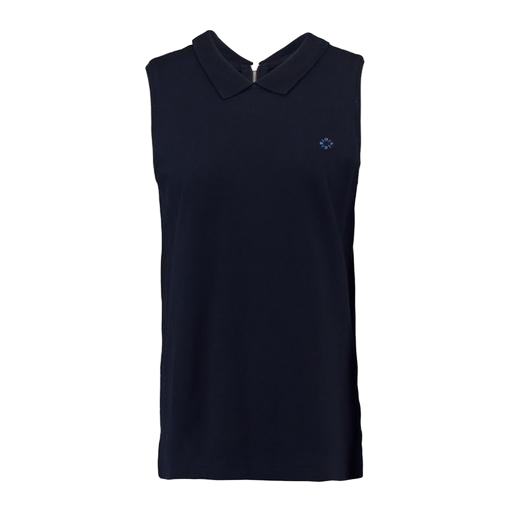
blue court central sleeveless polo shirt, sleeveless polo shirt, sleeveless polo, white background